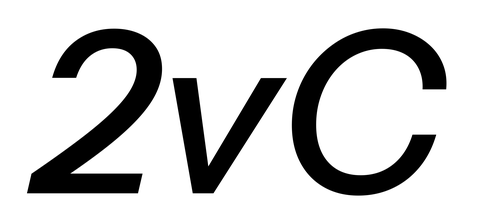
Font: InstrumentSans-Italic_Medium_Italic